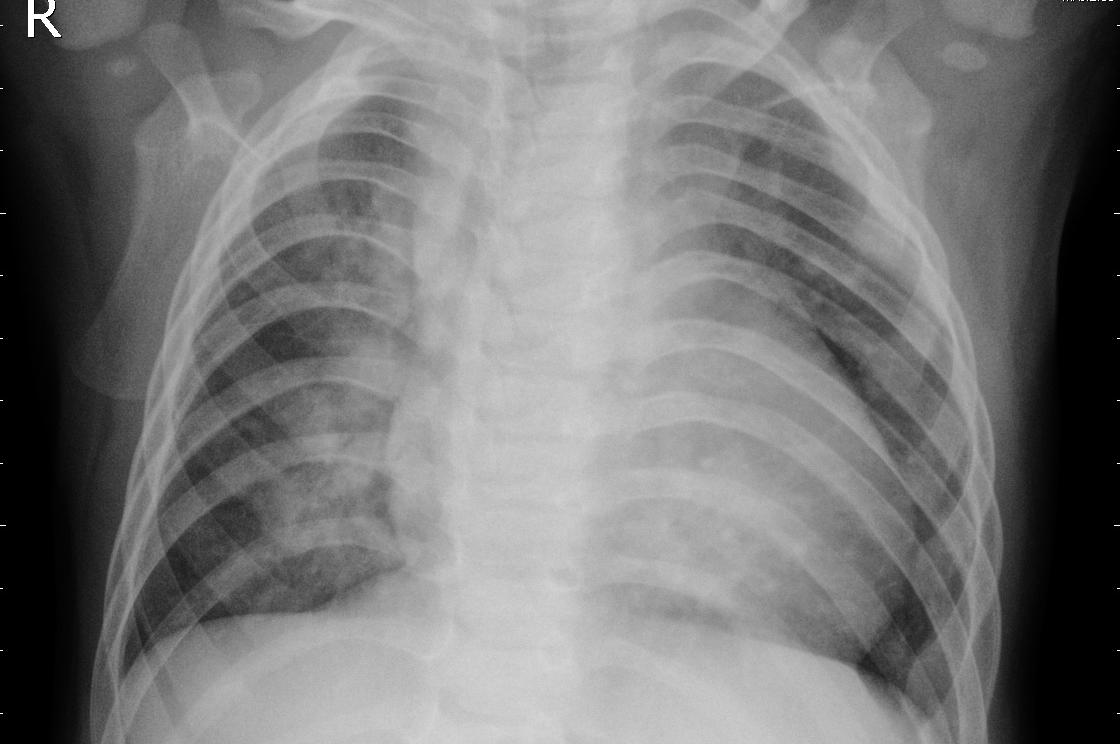
Diagnosis: PNEUMONIA